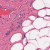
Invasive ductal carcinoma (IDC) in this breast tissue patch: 0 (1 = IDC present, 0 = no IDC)